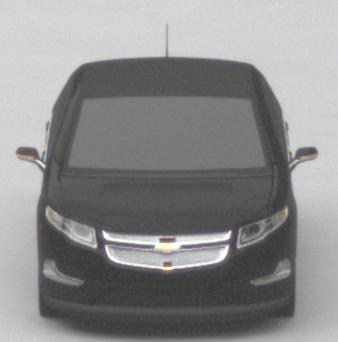
Make: Chevrolet
Model: Volt
Detailed model: Volt
Model produced from: 2011/11
Model produced until: 2014/08
Doors: 5
Color: black
Road condition: dry road
Daytime: morning or afternoon
Contrast: low contrast